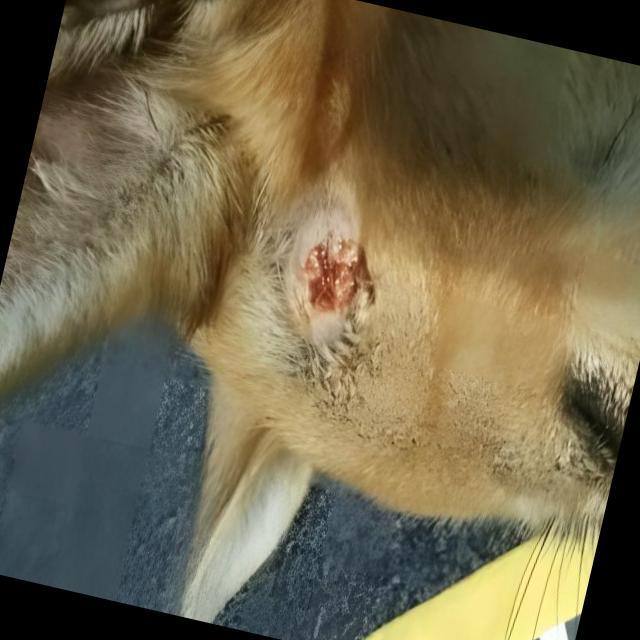
Canine dermatitis — inflammation of the skin presenting with erythema, pruritus, papules, and excoriation. May be allergic, contact, or atopic in origin.